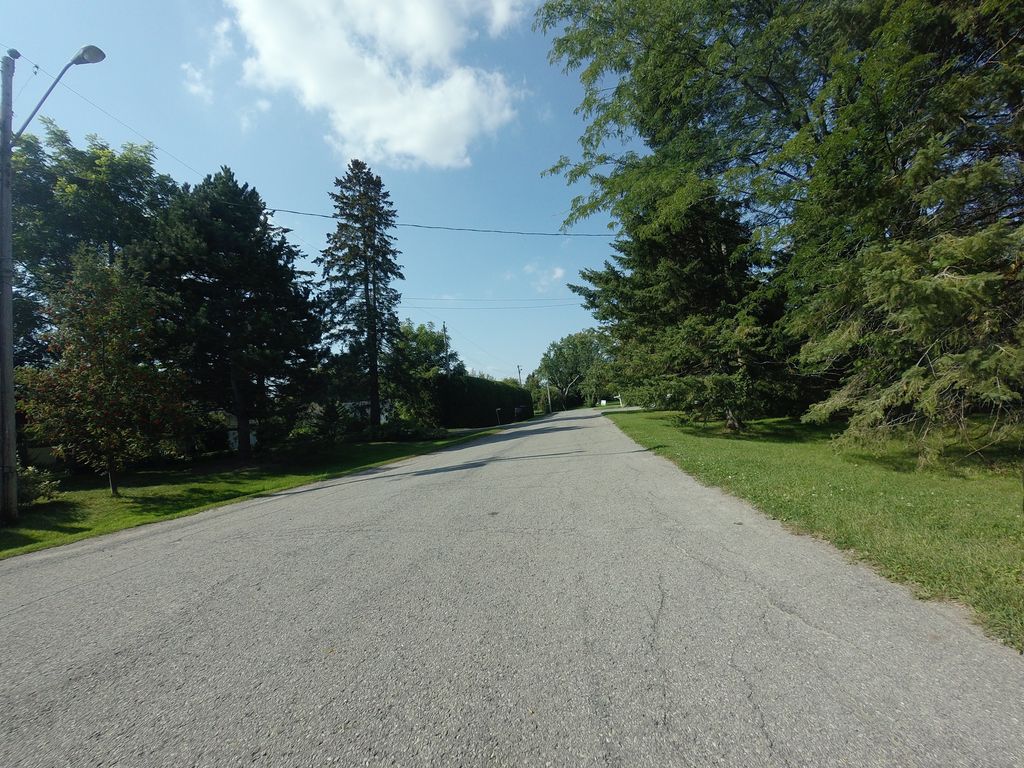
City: ottawa-gatineau